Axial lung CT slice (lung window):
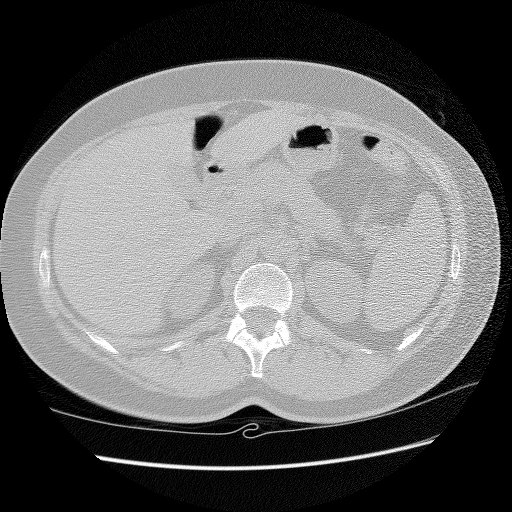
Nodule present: no